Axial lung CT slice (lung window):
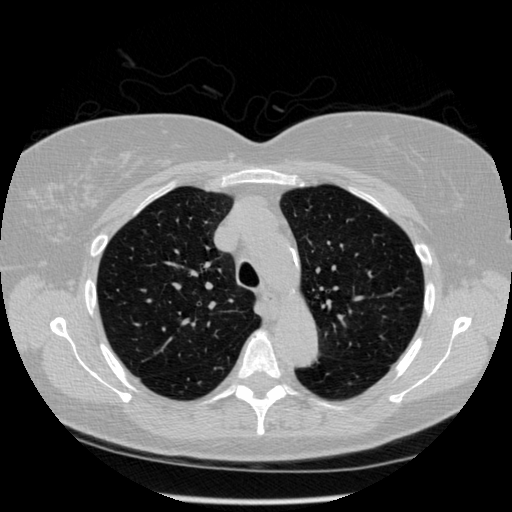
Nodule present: no